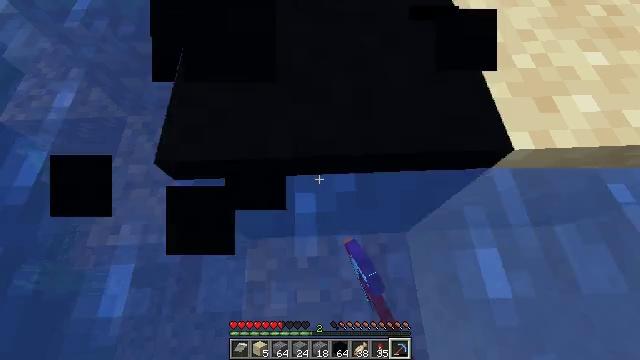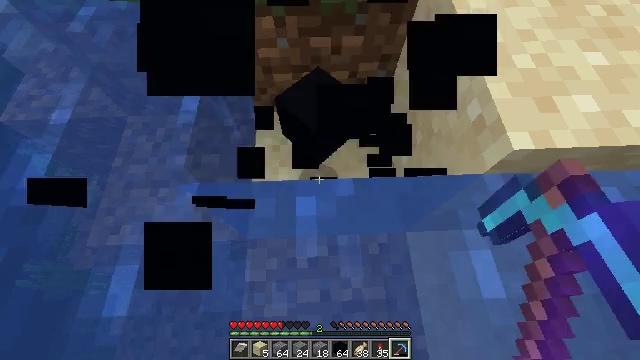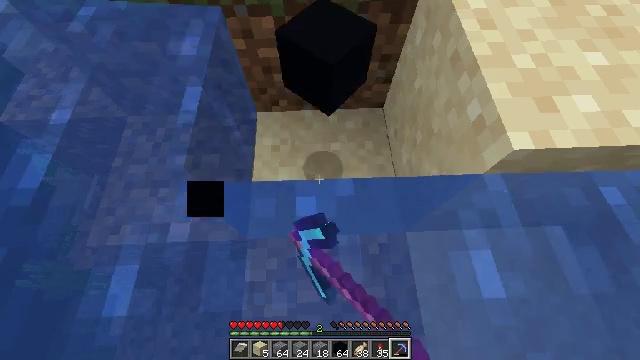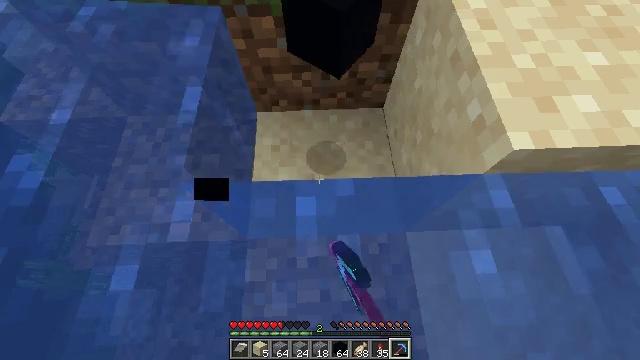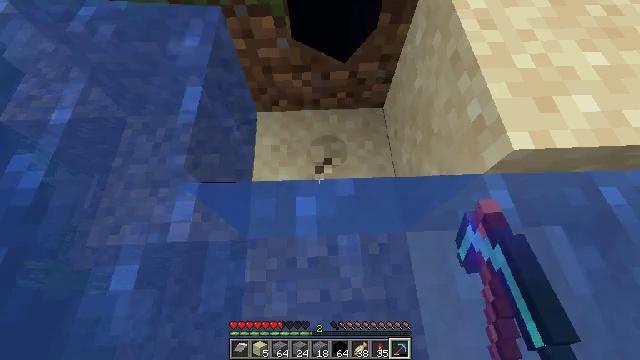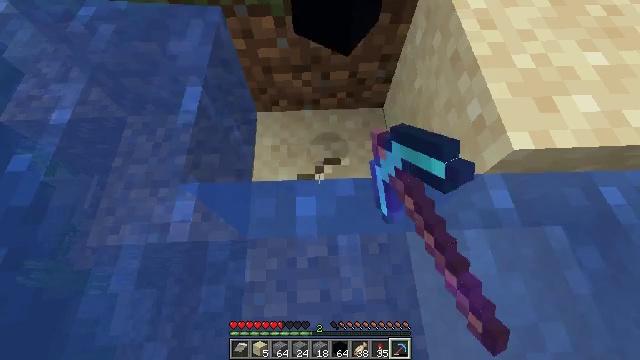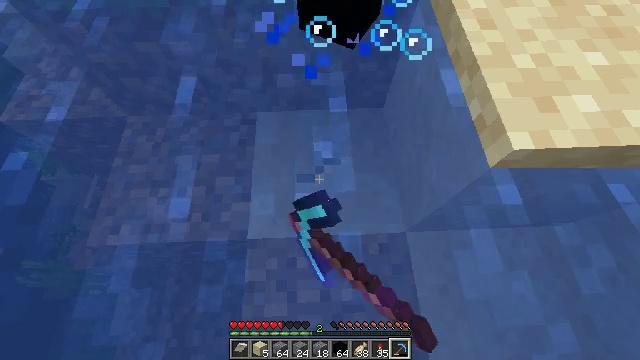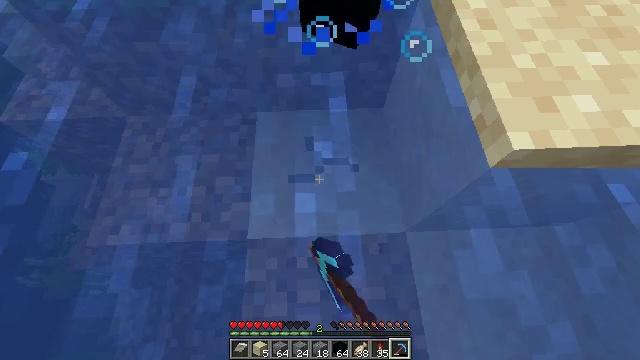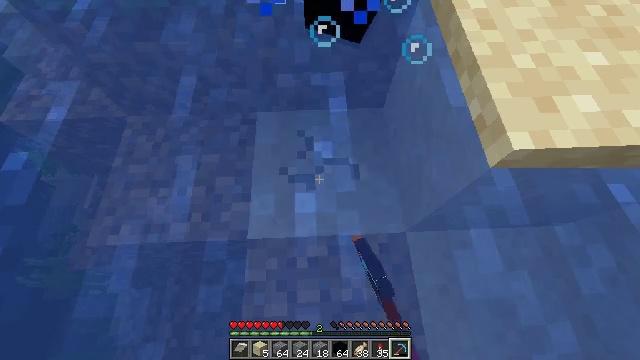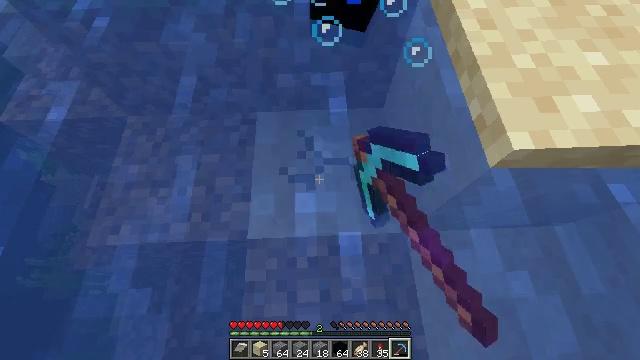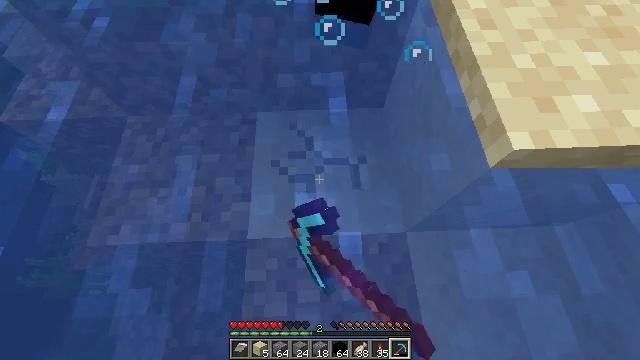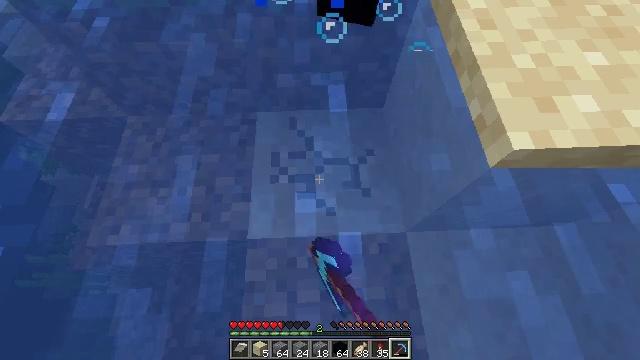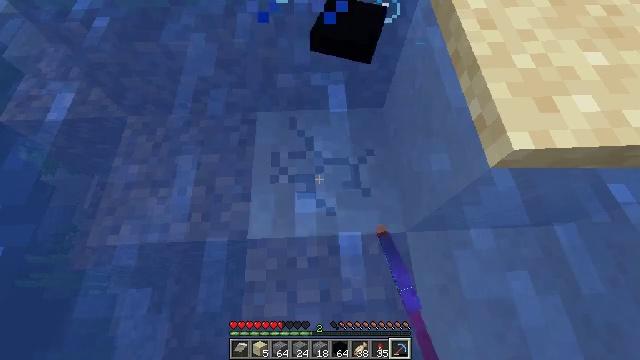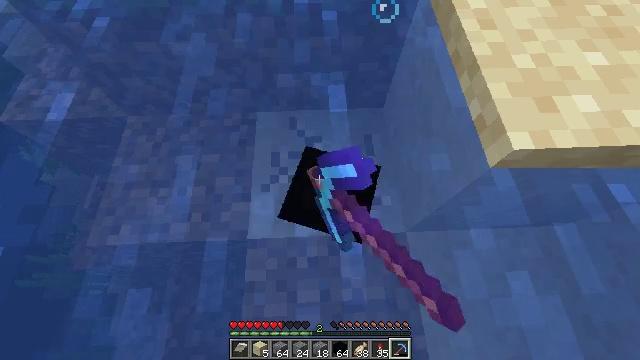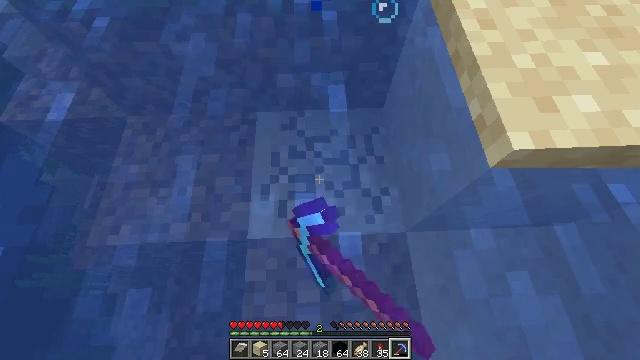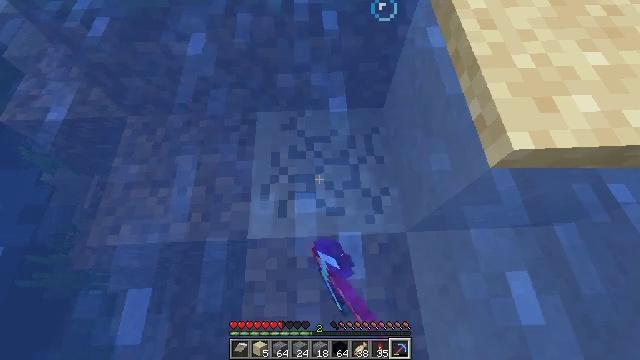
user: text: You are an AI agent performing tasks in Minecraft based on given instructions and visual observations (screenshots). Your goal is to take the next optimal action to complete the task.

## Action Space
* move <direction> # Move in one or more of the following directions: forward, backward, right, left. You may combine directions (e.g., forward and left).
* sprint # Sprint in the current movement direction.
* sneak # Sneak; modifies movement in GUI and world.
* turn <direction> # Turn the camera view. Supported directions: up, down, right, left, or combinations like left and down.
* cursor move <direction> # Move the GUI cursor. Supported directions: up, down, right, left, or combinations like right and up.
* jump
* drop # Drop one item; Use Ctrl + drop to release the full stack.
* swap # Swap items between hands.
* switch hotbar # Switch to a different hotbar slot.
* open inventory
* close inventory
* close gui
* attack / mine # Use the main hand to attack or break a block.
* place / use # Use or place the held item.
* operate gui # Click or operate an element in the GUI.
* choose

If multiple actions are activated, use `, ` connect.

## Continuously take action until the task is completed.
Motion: motion action
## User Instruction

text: Attack the ground to gather sand.
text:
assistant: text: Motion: attack / mine and use / place
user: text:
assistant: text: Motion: attack / mine and use / place
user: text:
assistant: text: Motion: attack / mine and use / place
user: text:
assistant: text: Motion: attack / mine and use / place
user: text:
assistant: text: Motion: attack / mine and use / place
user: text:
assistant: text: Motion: attack / mine and use / place
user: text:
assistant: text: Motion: attack / mine and use / place
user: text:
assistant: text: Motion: attack / mine and use / place
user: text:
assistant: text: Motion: attack / mine and use / place
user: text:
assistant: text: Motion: attack / mine and use / place
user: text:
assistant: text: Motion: attack / mine and use / place
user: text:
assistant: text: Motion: attack / mine and use / place
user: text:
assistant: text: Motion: attack / mine and use / place
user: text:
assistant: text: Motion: attack / mine and use / place
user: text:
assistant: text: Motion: attack / mine and use / place
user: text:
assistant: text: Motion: attack / mine and use / place
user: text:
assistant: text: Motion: attack / mine and use / place
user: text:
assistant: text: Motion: attack / mine and use / place
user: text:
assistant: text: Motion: attack / mine and use / place
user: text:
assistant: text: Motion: attack / mine and use / place
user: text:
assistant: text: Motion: attack / mine and use / place
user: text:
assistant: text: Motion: attack / mine and use / place